Chest X-ray. View position: PA
Patient age: 49
Patient sex: F
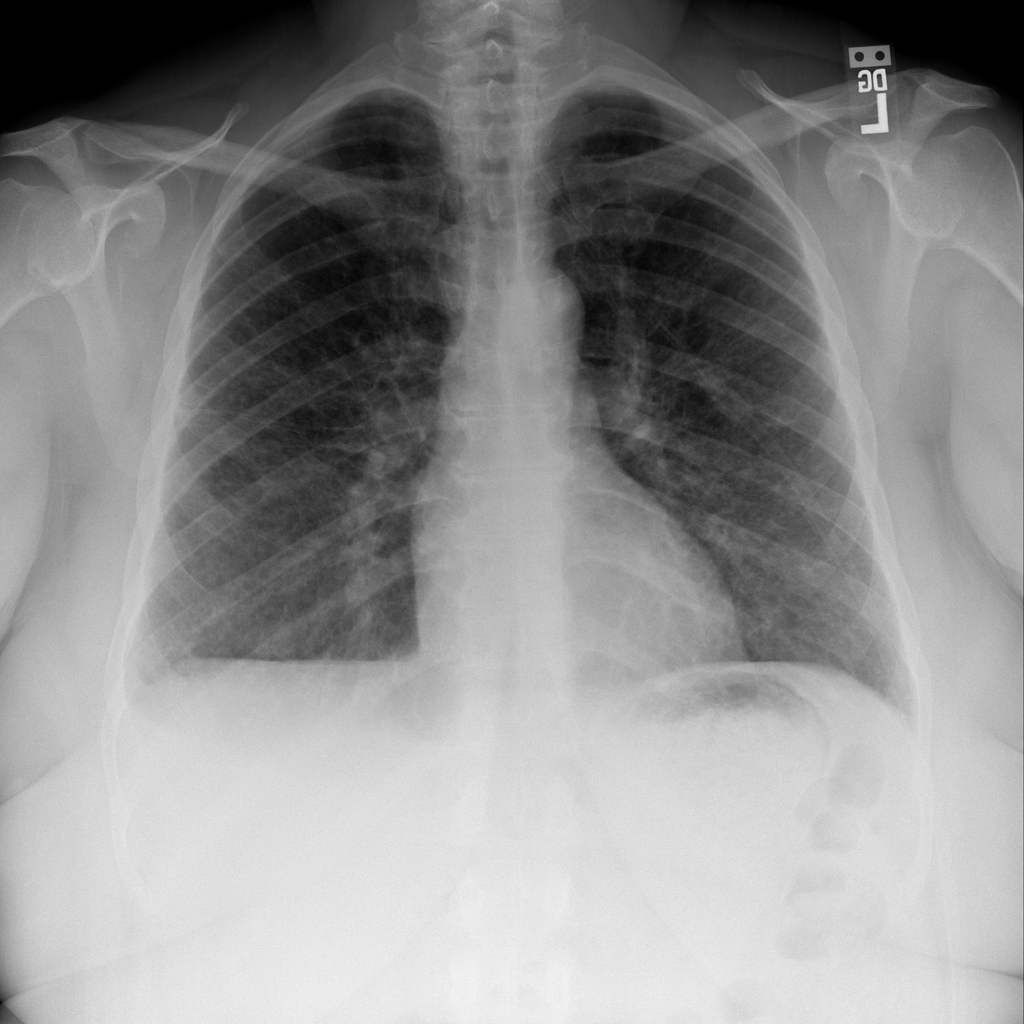
Finding: Pneumothorax